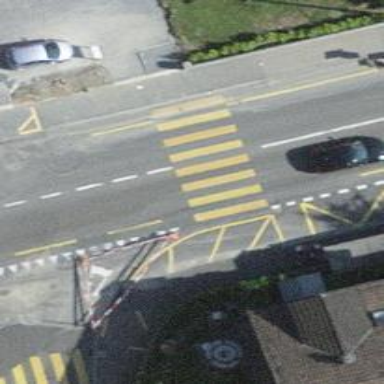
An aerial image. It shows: Uncontrolled zebra crossing with notable zebra markings.